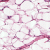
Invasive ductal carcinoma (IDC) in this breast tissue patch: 0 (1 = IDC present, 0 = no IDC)